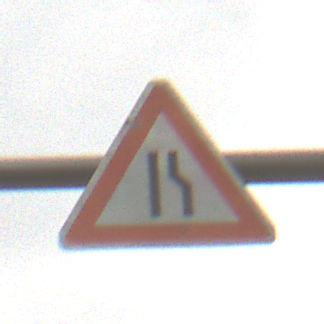
Verkehrszeichen: EinseitigVerengteFahrbahnRechts
Umgebung: Outdoor, Nature
Tageszeit: MorningAfternoon
Wetter: Overcast
Licht: Natural
Jahreszeit: NotSpecified
Kontrast: LowContrast